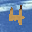
Label: 4